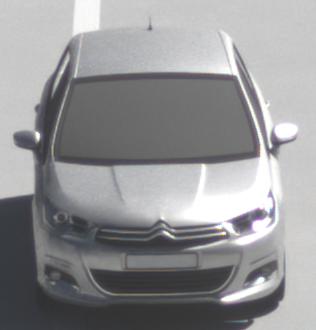
Make: Citroen
Model: C4 VTi 95
Detailed model: C4 (II)
Model produced from: 2012/08
Model produced until: 2013/06
Doors: 5
Color: white
Road condition: dry road
Daytime: midday
Contrast: high contrast